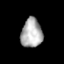
Tissue: prostate
Cell type: T cells
Senescence score: 0.3035
Nuclear area (px): 604
Mean DAPI intensity: 174.848